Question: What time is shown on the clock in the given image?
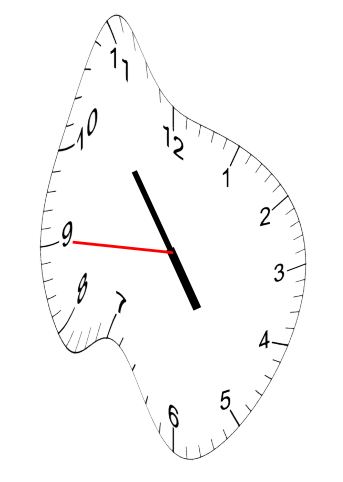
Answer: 04:53:45